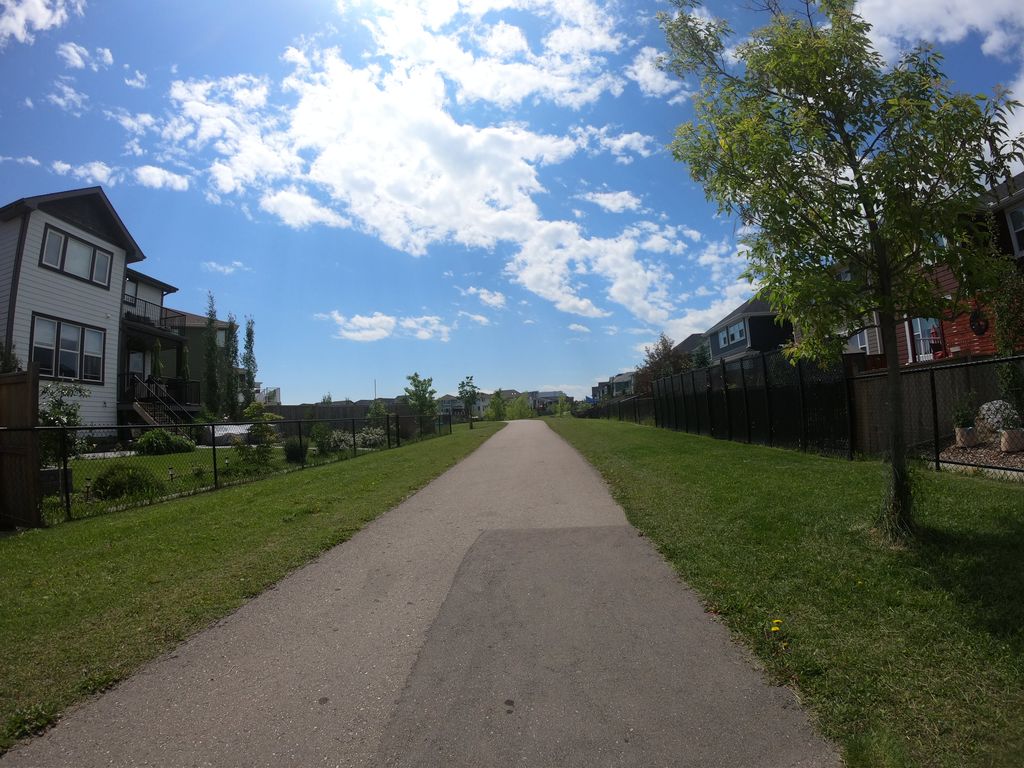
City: calgary